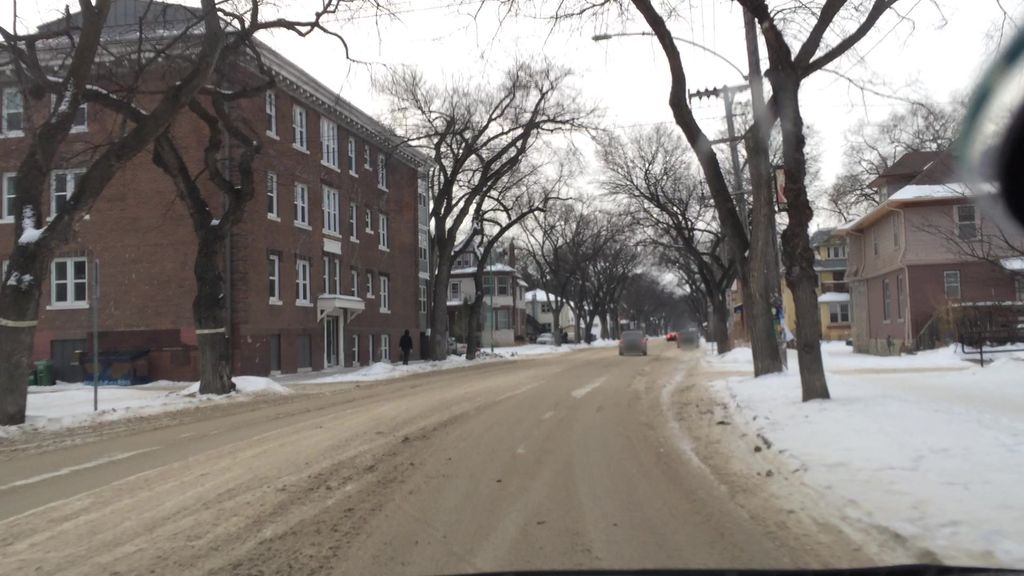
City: winnipeg